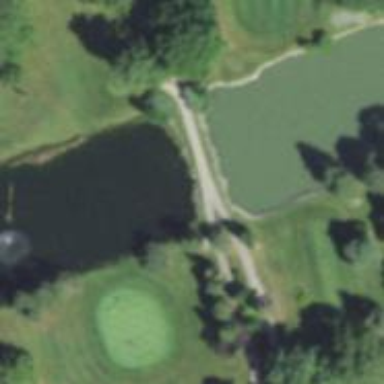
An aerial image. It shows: Path for both roads and golfers.